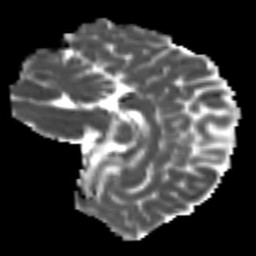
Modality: MD
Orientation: sagittal
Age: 26
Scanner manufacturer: siemens
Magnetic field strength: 3 T
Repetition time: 4.52 s
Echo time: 0.084 s